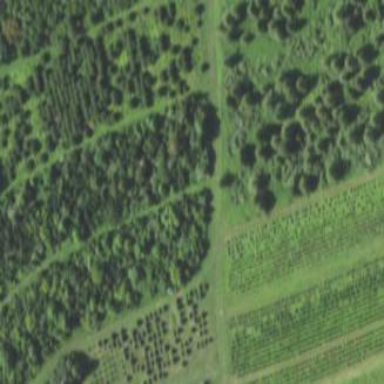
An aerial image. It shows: Plant nursery cultivating trees.